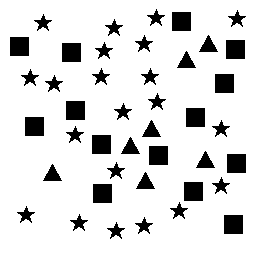
Squares: 14
Triangles: 7
Stars: 21
Total shapes: 42